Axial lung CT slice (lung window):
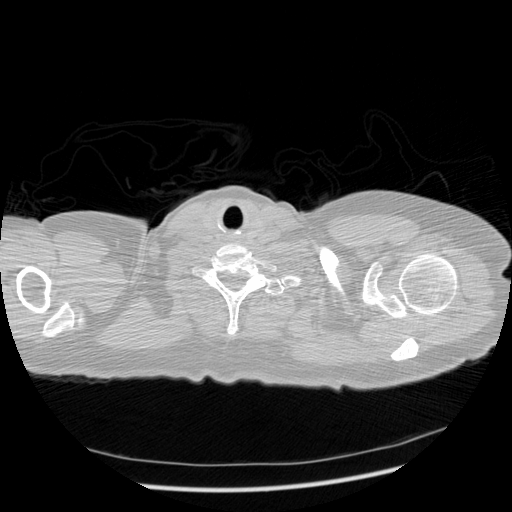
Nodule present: no